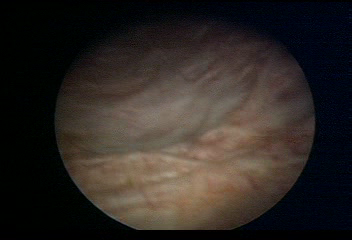
Modality: WLC
Class: Normal mucosa
Bladder cancer association: No